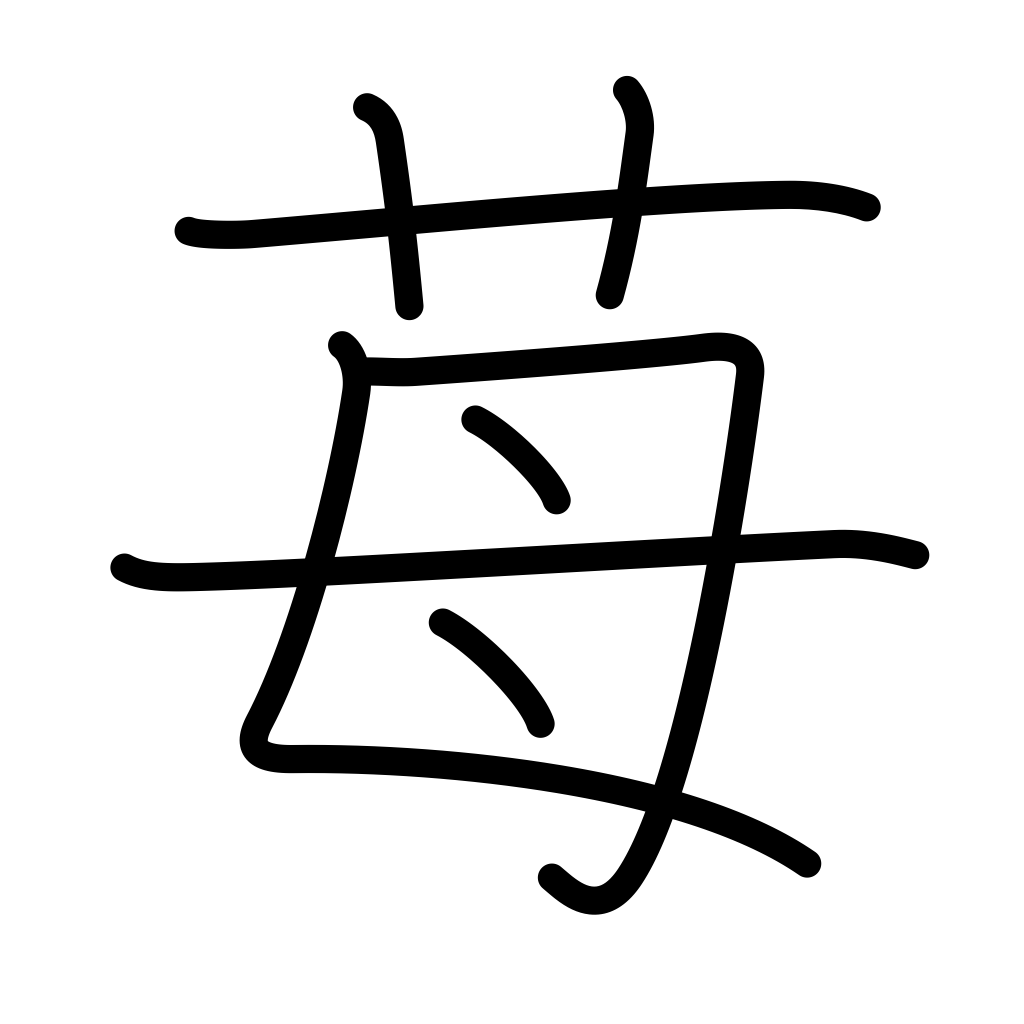
Meaning: strawberry